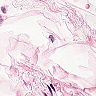
Metastatic tissue present: no